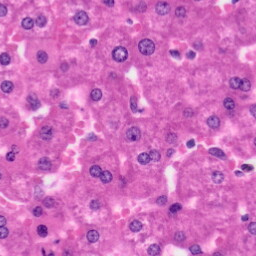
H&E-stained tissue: Liver